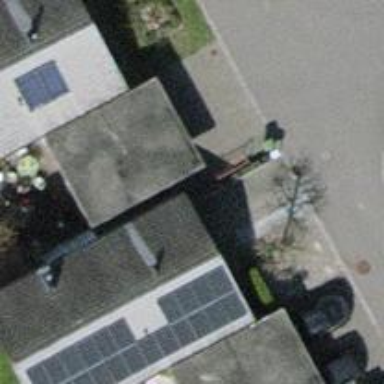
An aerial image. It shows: View of roof of building.